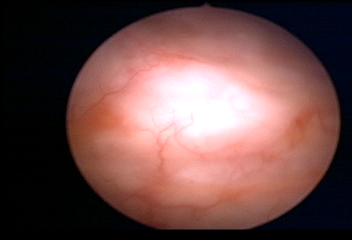
Modality: WLC
Class: Normal mucosa
Bladder cancer association: No